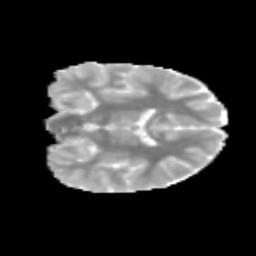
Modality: MD
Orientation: coronal
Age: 12
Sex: male
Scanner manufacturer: siemens
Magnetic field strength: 3 T
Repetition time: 3.8 s
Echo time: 0.07 s